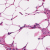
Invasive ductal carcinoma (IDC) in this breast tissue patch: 0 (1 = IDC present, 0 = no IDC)